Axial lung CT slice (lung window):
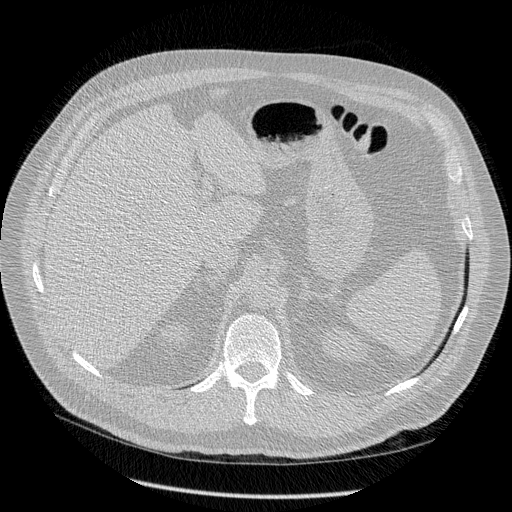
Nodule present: no